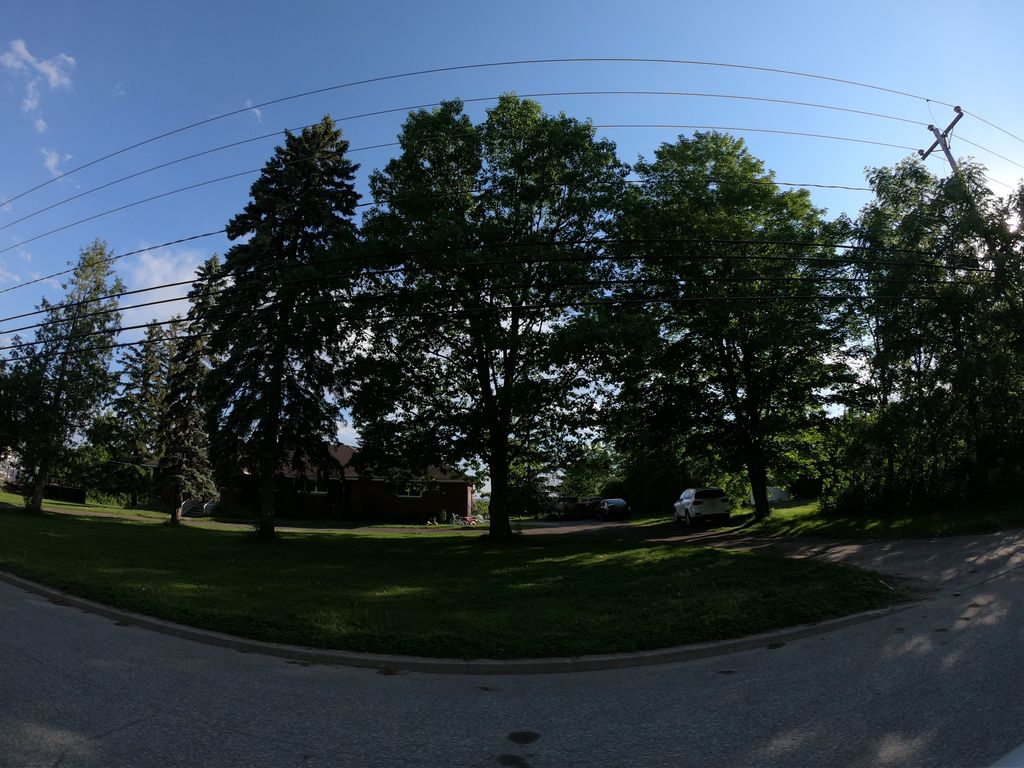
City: ottawa-gatineau